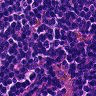
Metastatic tissue present: no